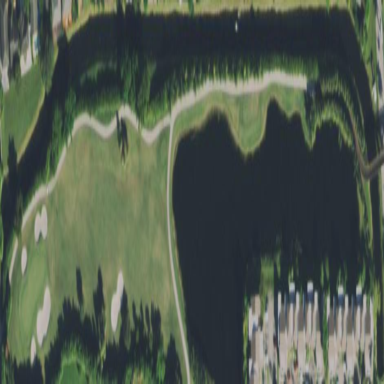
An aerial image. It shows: Water hazard on golf course. The hazard is natural water feature.